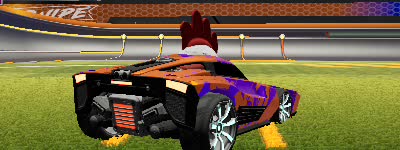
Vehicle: breakout